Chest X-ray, AP view. Patient: 66 years old, sex F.
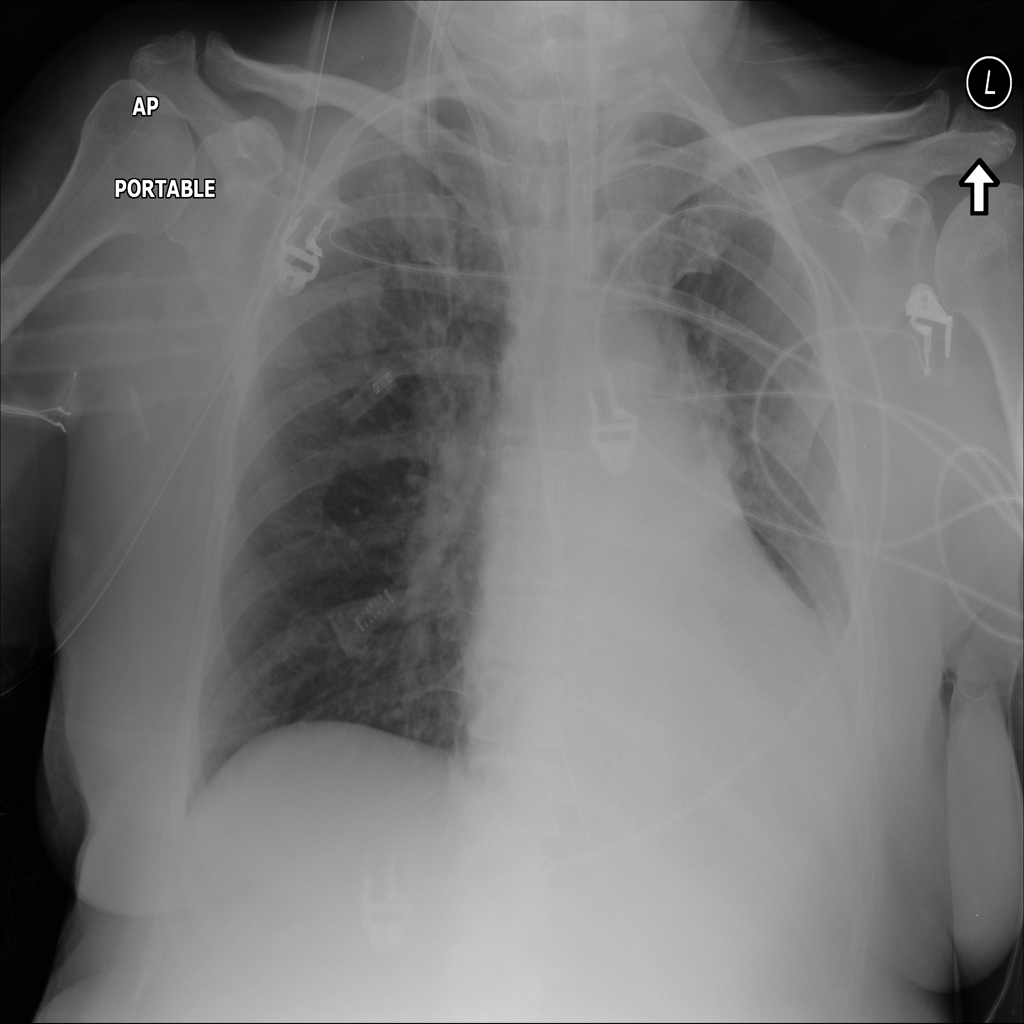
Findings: Atelectasis, Consolidation, Effusion